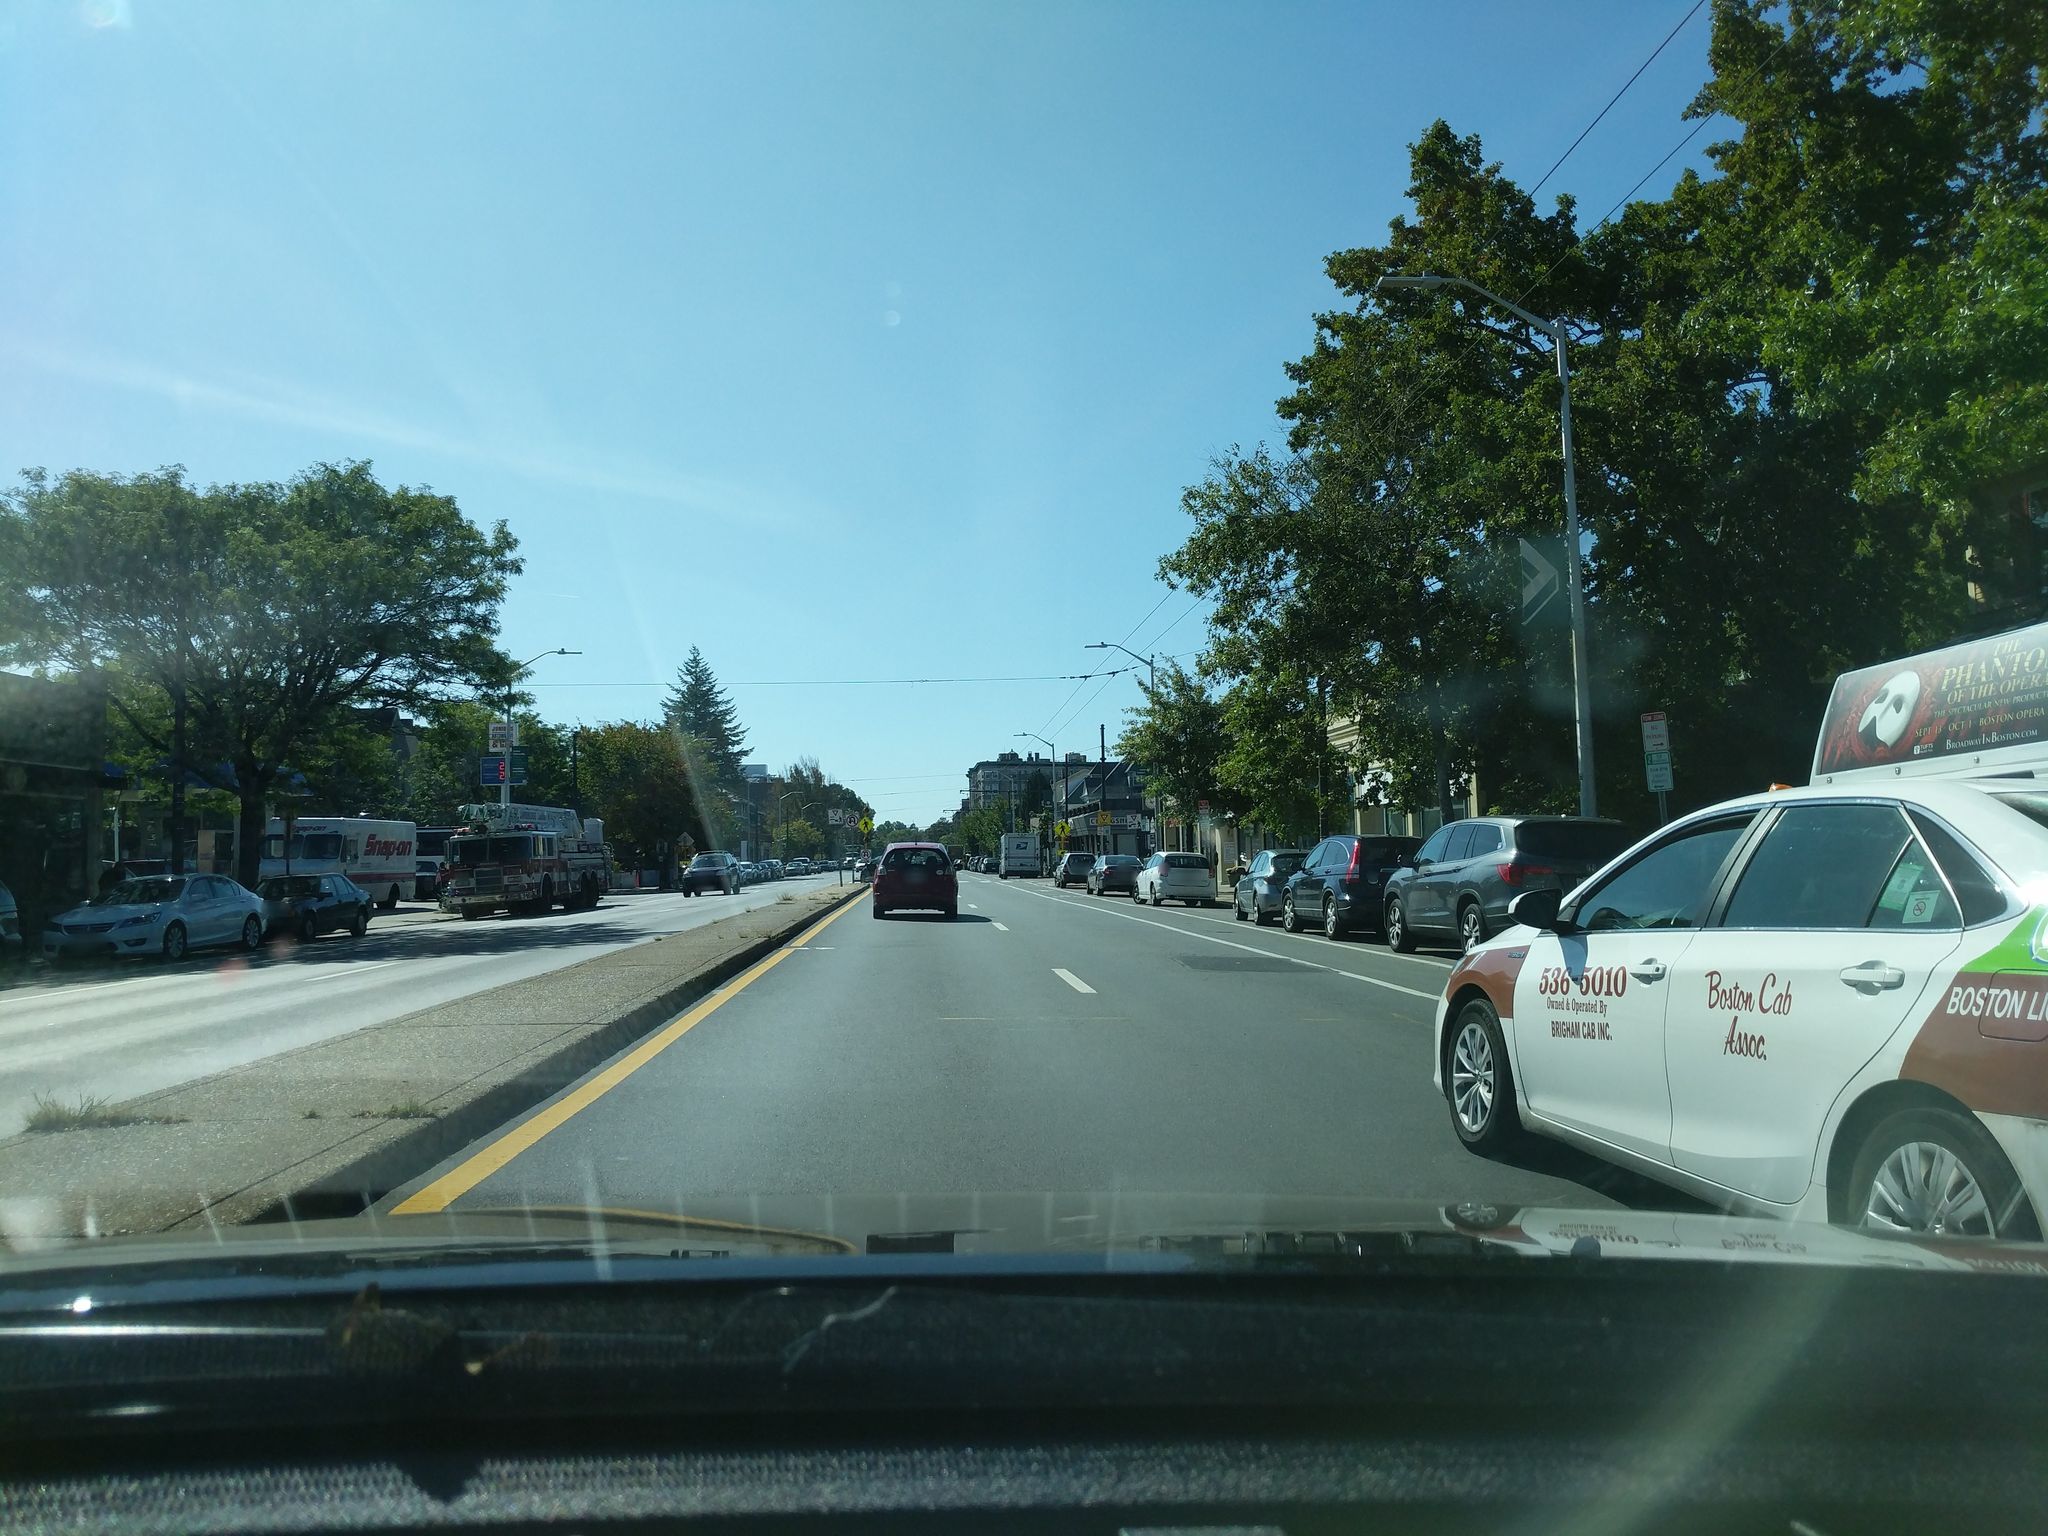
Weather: clear
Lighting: day
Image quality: good
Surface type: driving surface
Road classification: primary
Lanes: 2
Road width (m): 26.8
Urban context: urban centre
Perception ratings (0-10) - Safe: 3.01, Lively: 8.25, Beautiful: 1.19, Boring: 2.02, Depressing: 3.59, Wealthy: 6.01